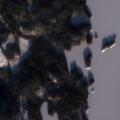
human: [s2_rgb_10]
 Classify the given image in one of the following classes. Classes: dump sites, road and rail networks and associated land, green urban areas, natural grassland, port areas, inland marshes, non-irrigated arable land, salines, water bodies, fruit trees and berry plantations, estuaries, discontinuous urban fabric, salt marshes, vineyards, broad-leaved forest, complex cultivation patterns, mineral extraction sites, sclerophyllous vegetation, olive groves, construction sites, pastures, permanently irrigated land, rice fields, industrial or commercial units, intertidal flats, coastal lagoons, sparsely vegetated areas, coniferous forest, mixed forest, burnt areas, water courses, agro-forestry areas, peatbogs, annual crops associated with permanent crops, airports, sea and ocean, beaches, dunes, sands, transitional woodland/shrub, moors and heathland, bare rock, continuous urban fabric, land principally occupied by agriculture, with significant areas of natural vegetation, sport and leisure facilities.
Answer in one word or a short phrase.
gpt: coniferous forest, mixed forest, water bodies